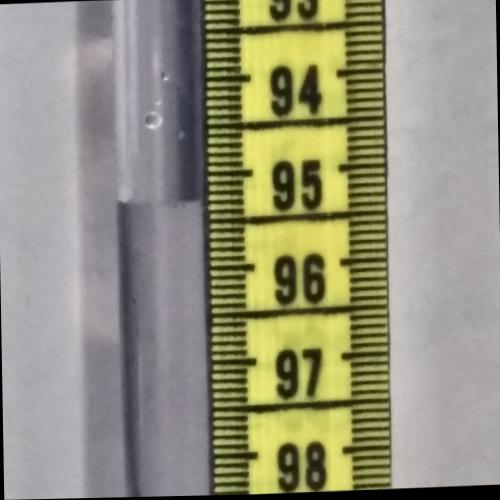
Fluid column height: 95.3 cm